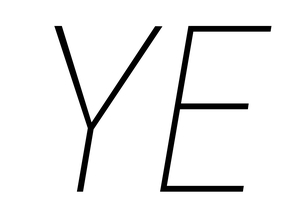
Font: Roboto-Italic_Condensed_Thin_Italic